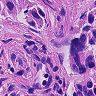
Metastatic tissue present: yes